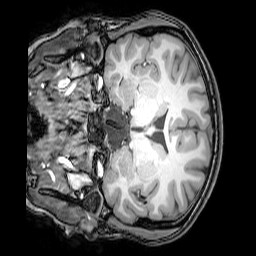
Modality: T1w
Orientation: coronal
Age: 25
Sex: female
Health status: healthy
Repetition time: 0.081 s
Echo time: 0.037 s